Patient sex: M
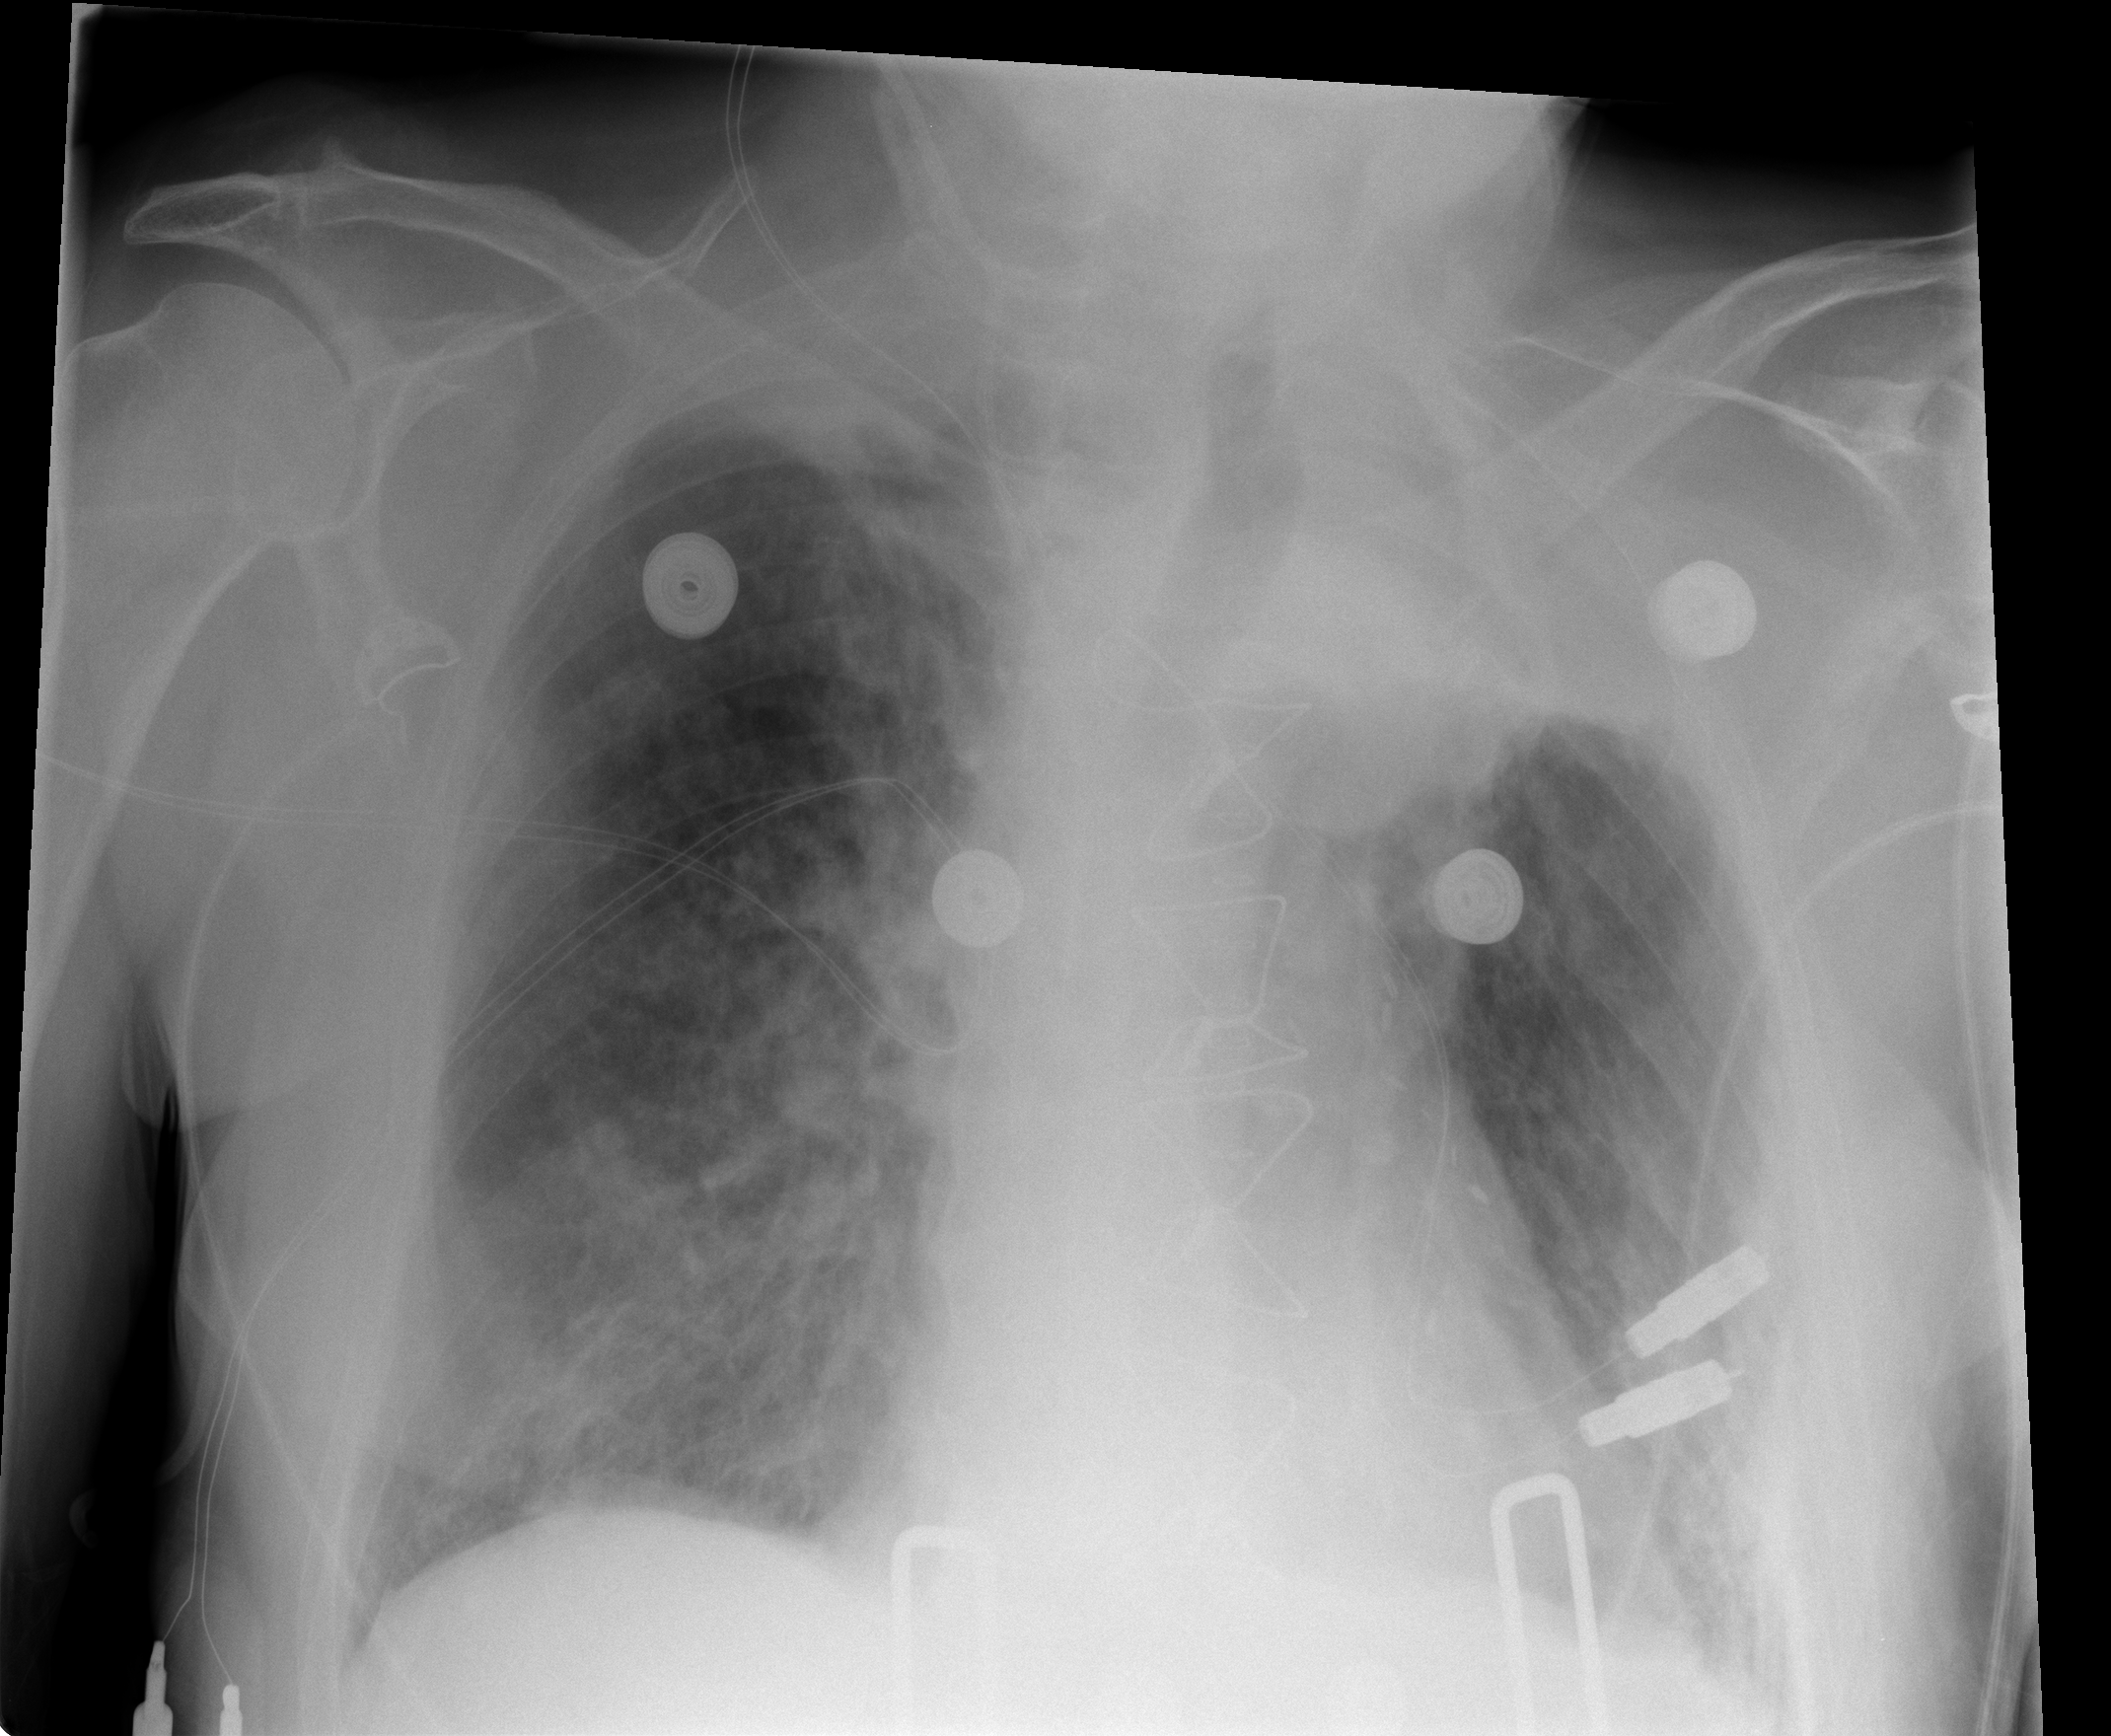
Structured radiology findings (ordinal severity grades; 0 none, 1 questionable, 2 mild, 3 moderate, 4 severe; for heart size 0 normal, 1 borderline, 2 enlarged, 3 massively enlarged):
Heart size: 0
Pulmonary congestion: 3
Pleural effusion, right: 0
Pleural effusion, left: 1
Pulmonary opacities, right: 2
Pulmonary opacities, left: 2
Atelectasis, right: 2
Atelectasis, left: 2